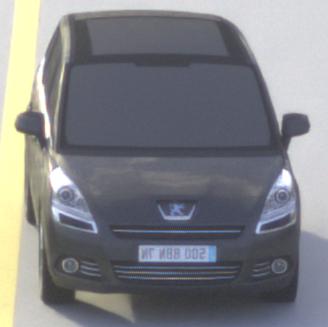
Make: Peugeot
Model: 5008 120 VTi
Detailed model: 5008 (I) Van
Model produced from: 2009/10
Model produced until: 2011/07
Doors: 5
Color: gray
Road condition: dry road
Daytime: morning or afternoon
Contrast: medium contrast